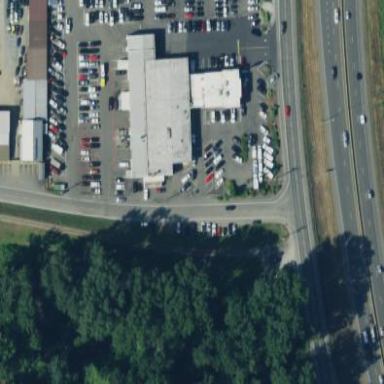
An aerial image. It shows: Building that houses car shop.